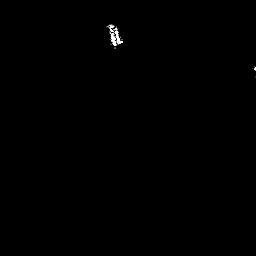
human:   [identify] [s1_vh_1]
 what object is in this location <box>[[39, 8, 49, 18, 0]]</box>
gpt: <ref>1 medium ship at the top</ref>